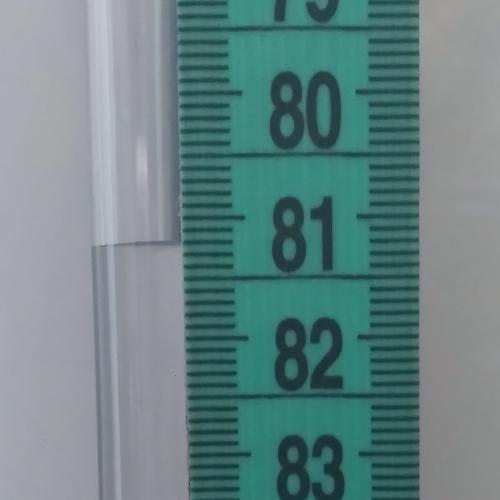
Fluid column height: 81.2 cm